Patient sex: F
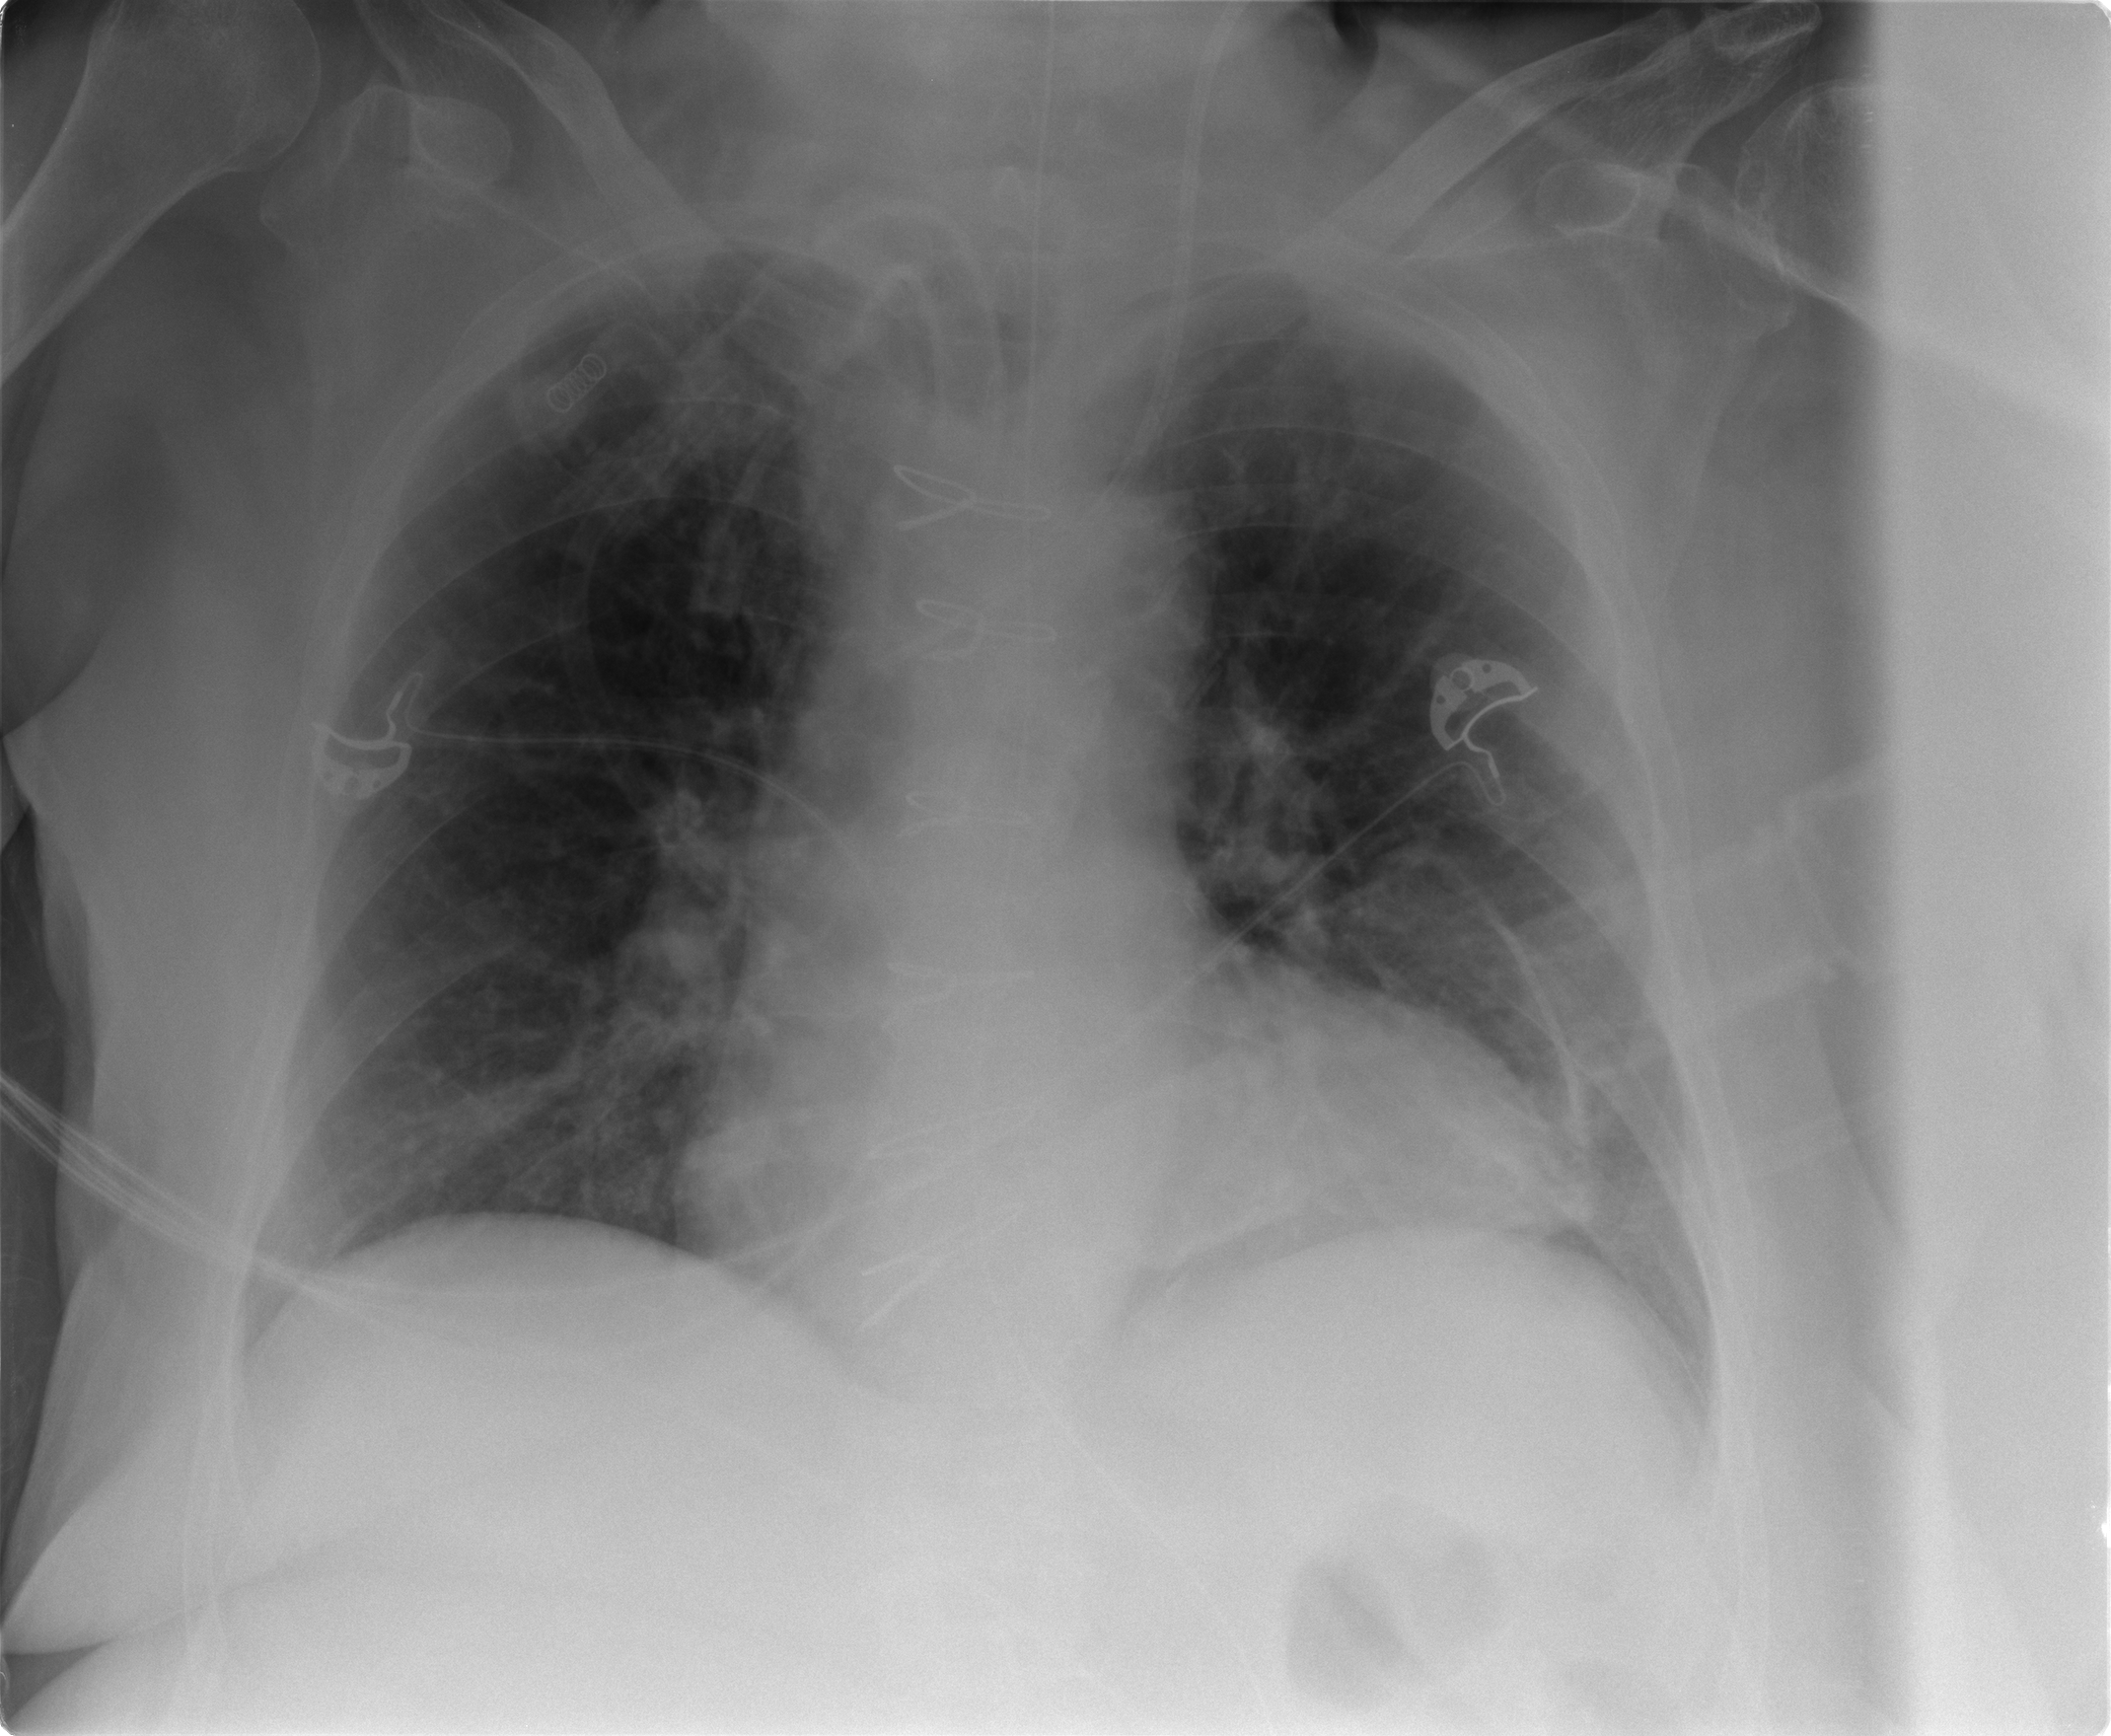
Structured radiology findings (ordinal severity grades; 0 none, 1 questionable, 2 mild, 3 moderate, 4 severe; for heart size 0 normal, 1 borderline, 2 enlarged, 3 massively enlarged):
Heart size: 2
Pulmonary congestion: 2
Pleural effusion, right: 1
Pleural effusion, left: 1
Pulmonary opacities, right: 0
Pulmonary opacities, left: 0
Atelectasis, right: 2
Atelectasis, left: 2